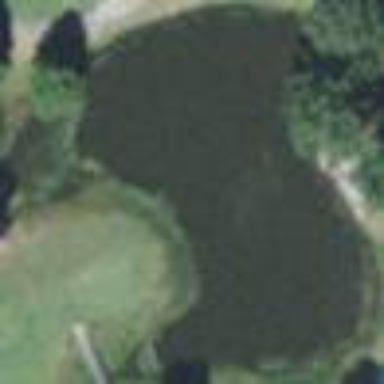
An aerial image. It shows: Water hazard on golf course. The hazard is natural water feature.